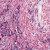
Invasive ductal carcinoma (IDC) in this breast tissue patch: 0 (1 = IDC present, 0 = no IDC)